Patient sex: M
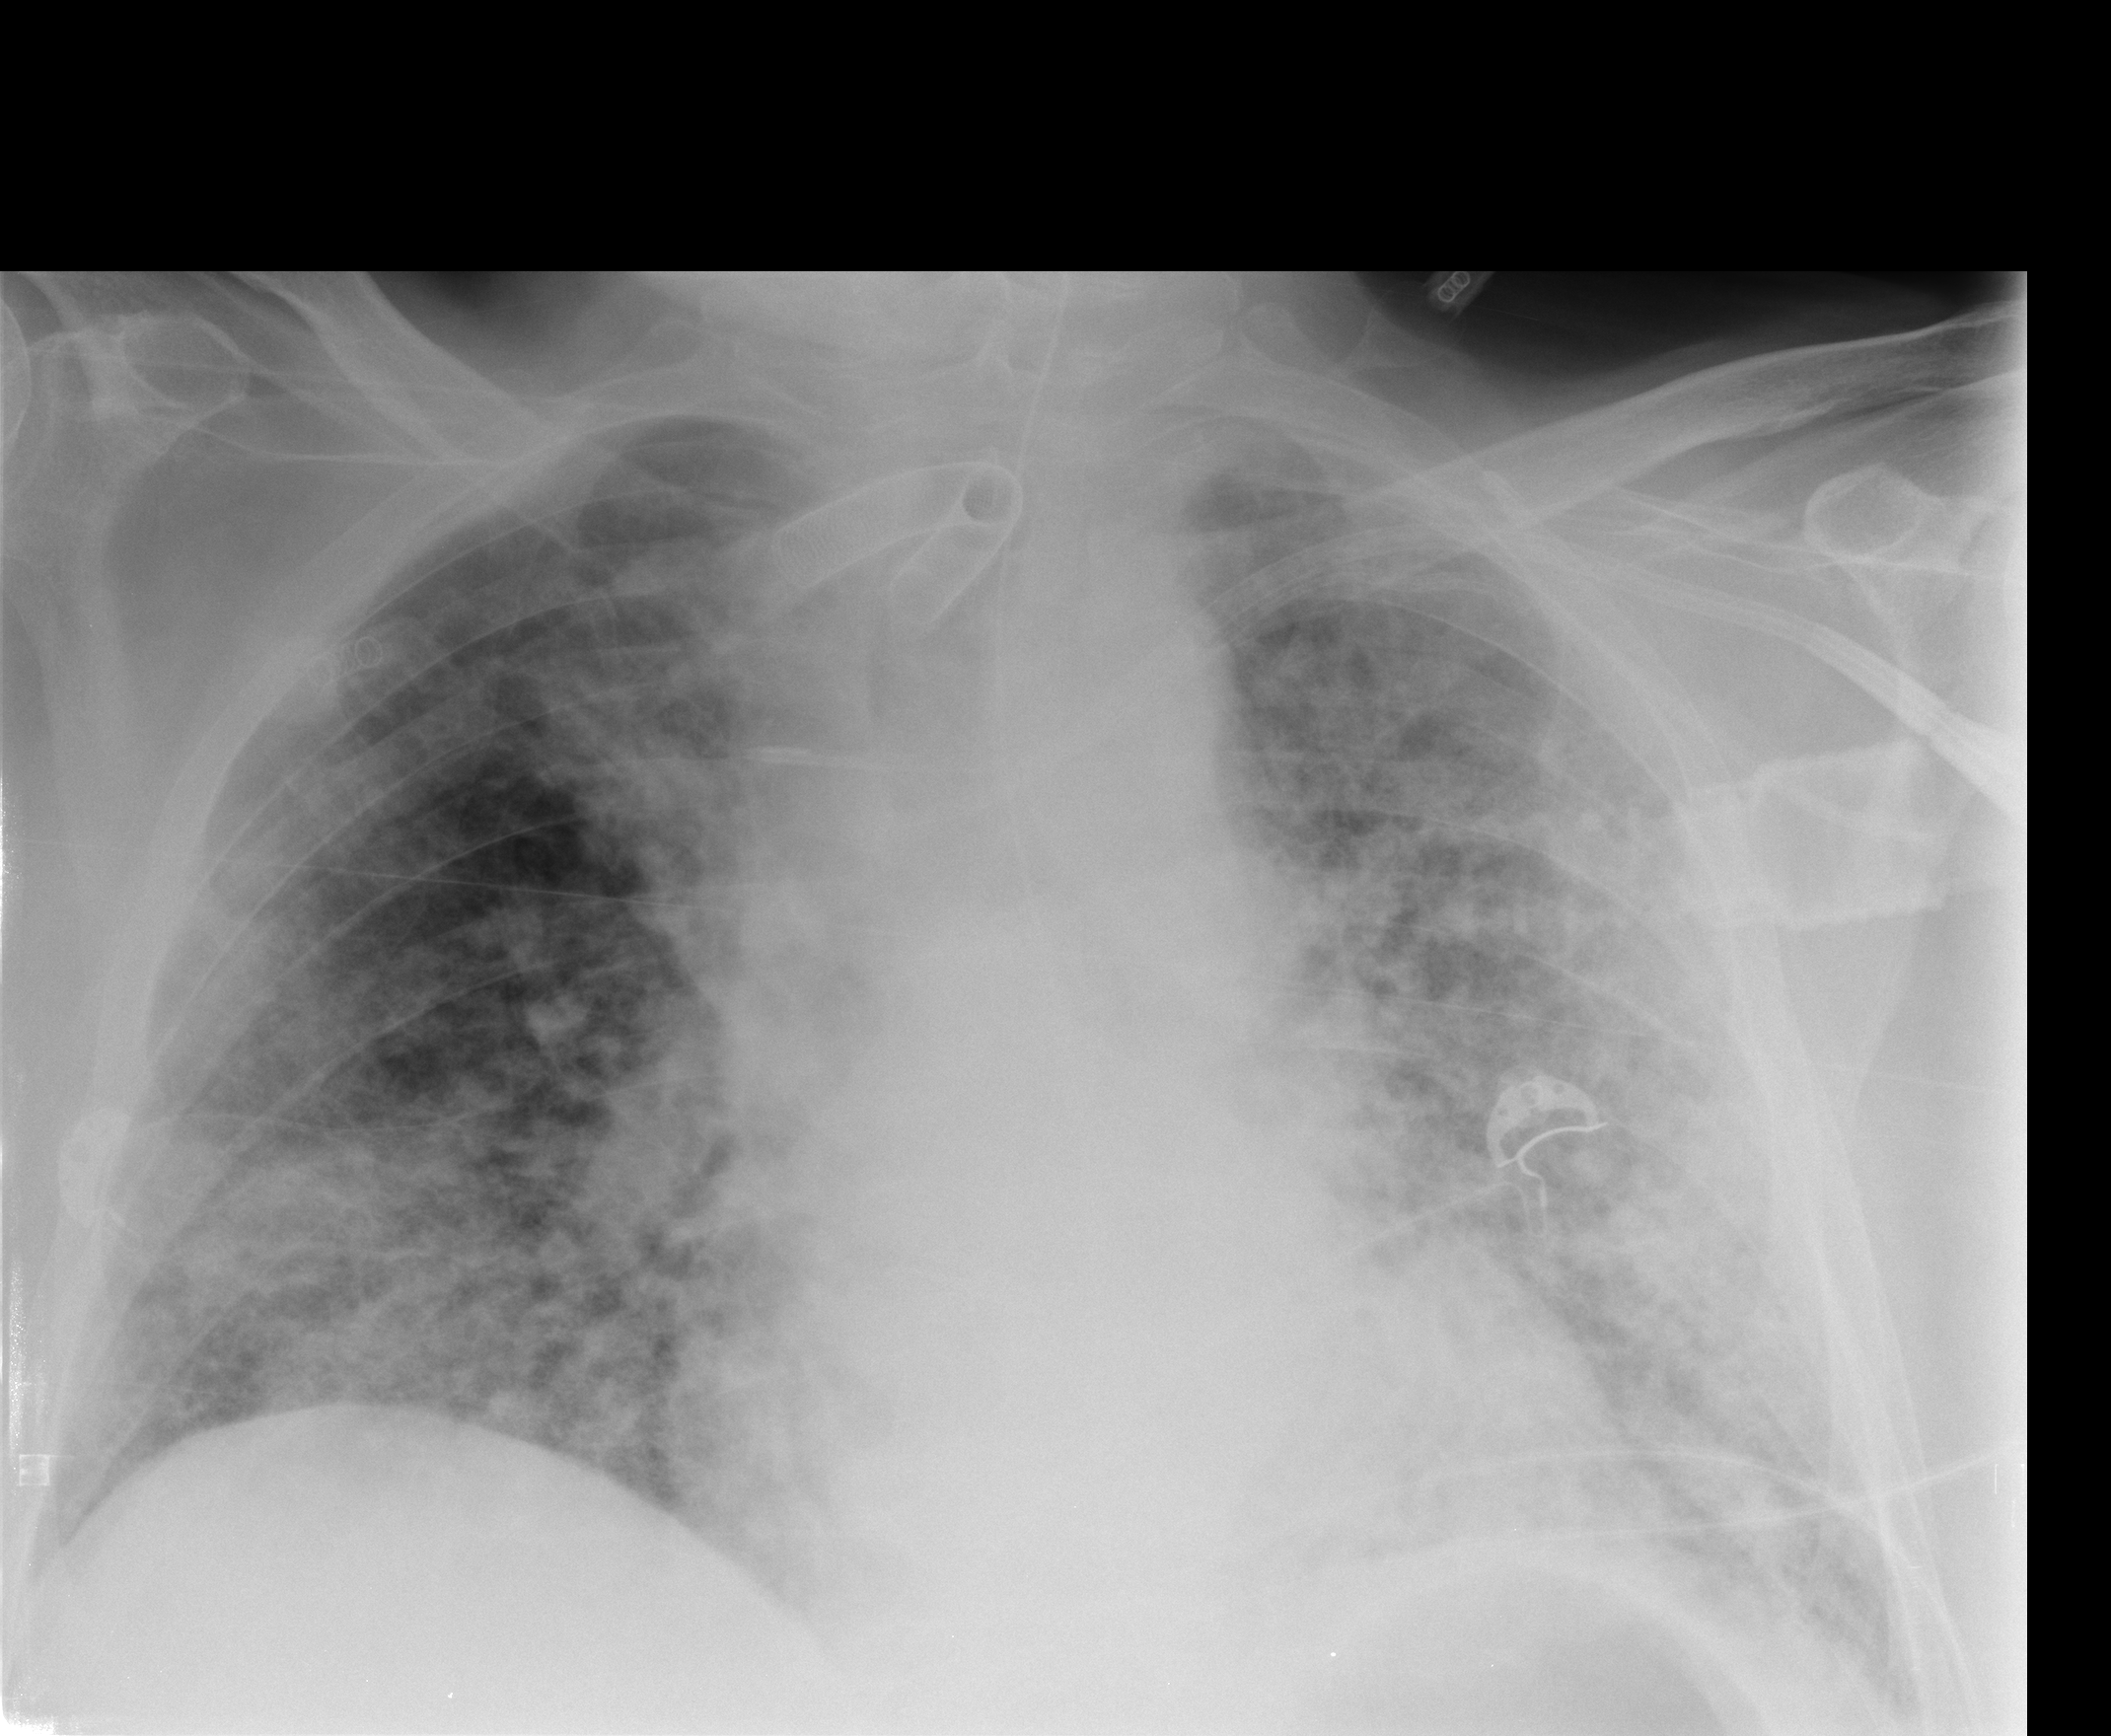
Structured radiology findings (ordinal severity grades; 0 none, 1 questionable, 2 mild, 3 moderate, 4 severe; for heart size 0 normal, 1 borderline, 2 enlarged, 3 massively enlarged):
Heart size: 0
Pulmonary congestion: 2
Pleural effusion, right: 0
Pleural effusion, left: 2
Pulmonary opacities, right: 3
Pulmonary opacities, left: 4
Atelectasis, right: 3
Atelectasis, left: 3